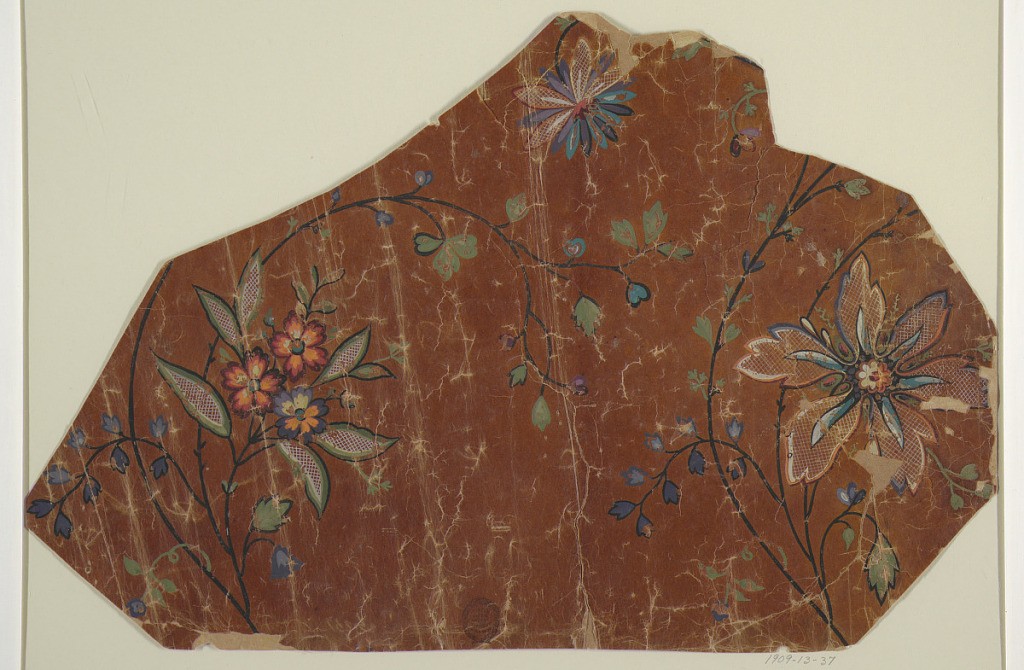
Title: Design for a Silk Brocade, Fragment
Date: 1825–1850
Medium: Brush and gouache on oily tracing paper
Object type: Drawing
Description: Two undulated stems rise. Three blossoms and lace leaves grow on boughs in the segment, at left, a big lace blossom, at right.